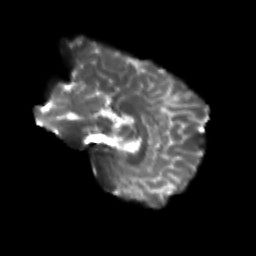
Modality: T2w
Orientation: sagittal
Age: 26
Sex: female
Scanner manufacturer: siemens
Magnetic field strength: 3 T
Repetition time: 3.5 s
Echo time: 0.104 s